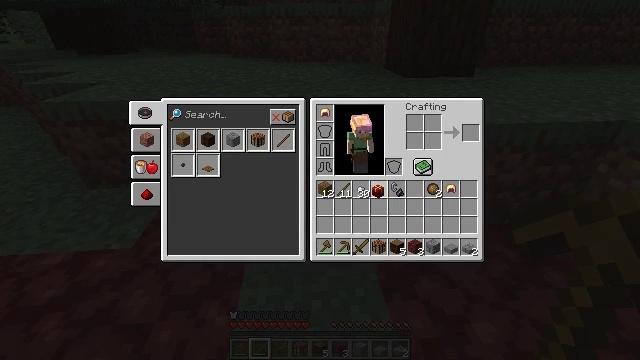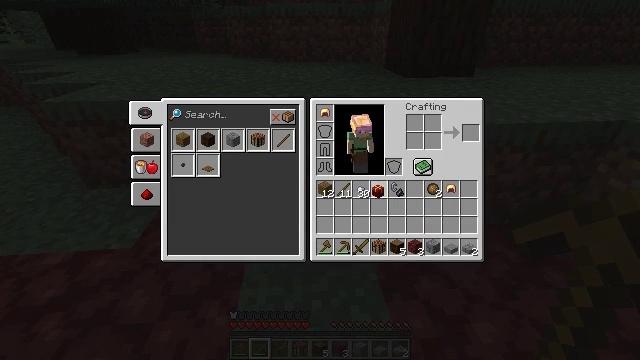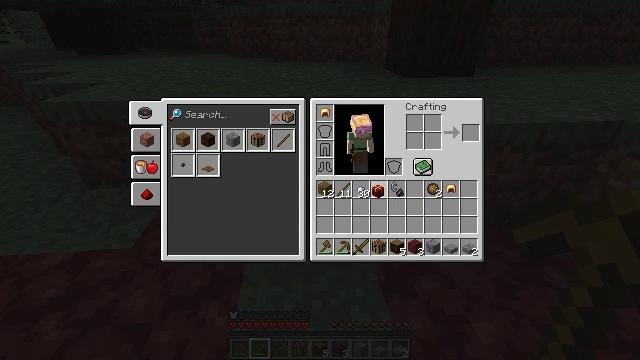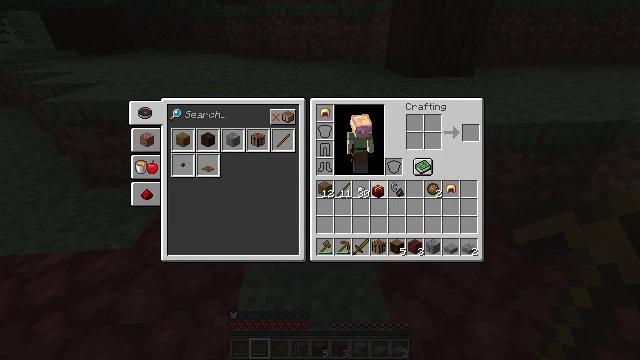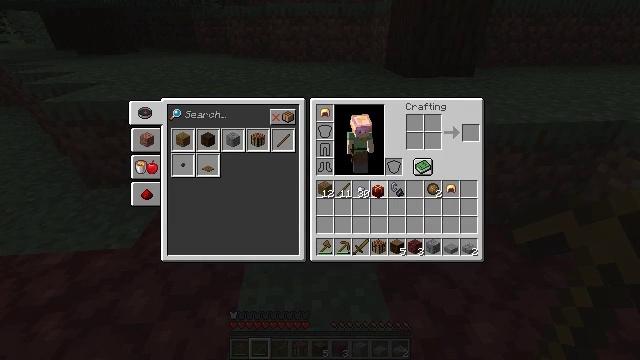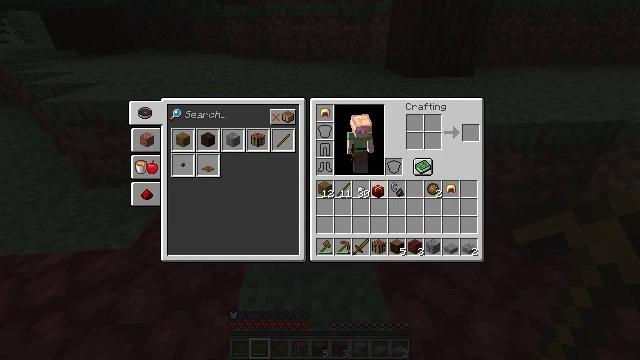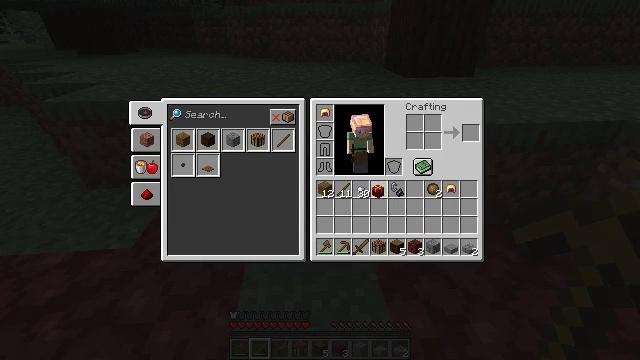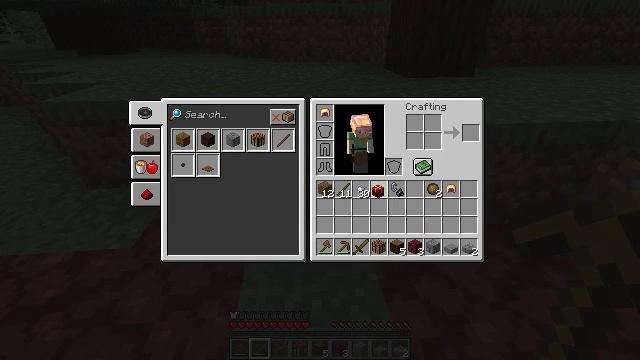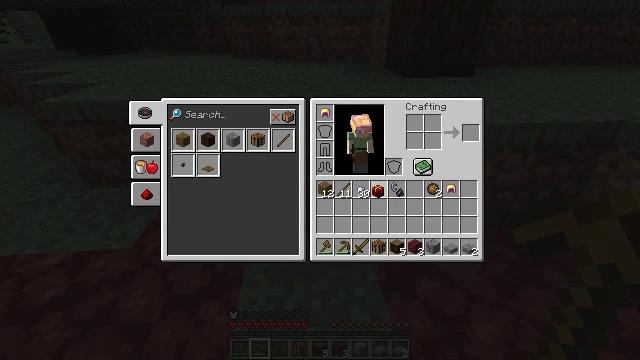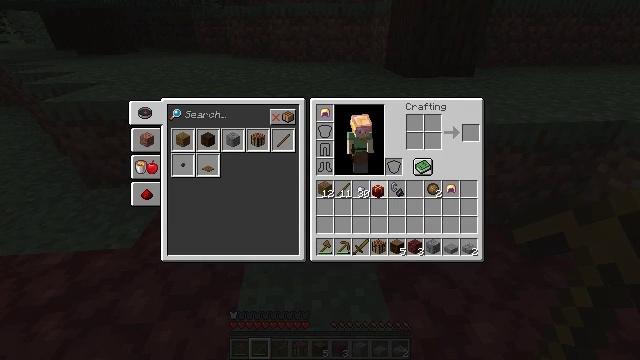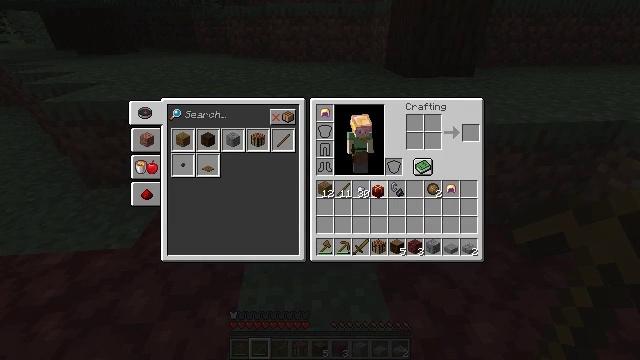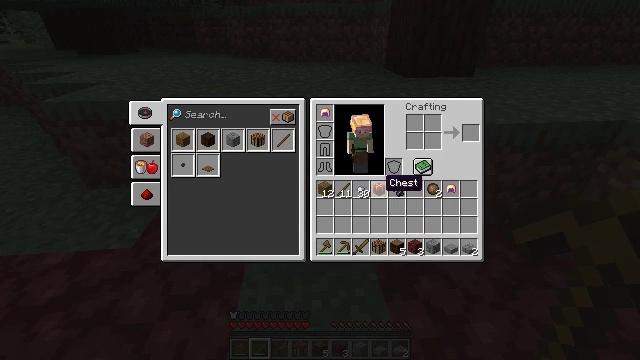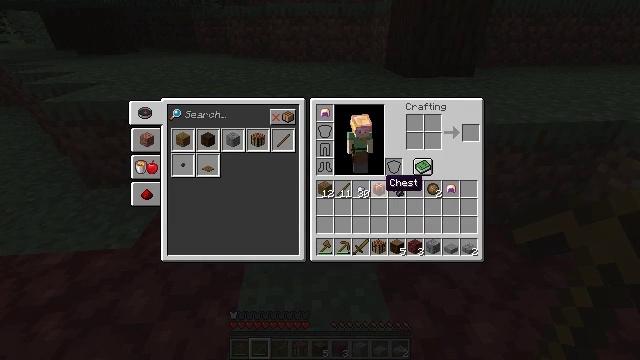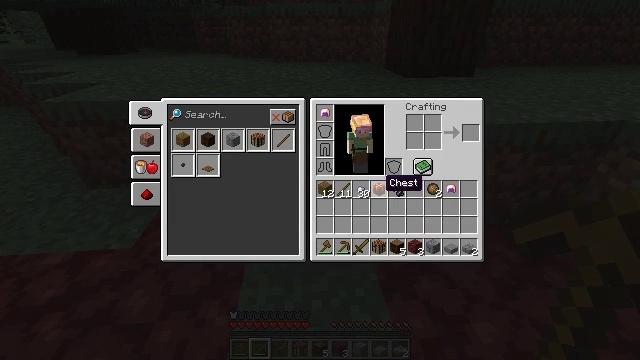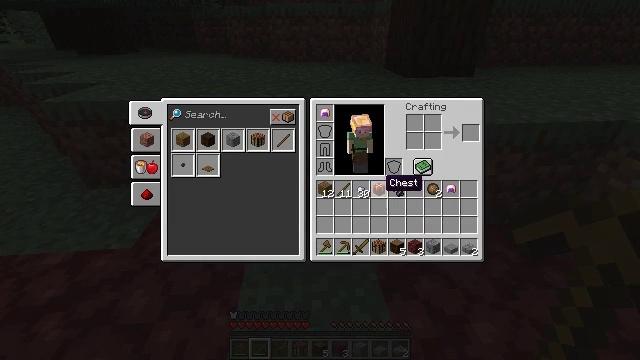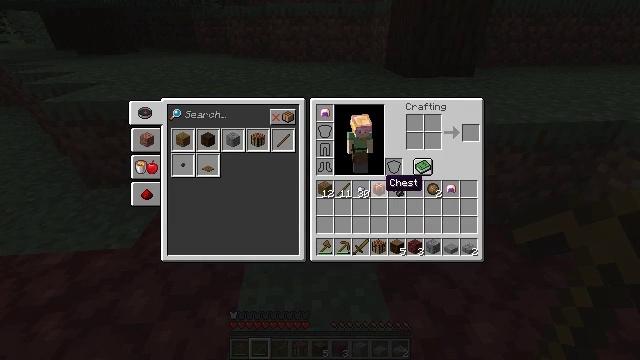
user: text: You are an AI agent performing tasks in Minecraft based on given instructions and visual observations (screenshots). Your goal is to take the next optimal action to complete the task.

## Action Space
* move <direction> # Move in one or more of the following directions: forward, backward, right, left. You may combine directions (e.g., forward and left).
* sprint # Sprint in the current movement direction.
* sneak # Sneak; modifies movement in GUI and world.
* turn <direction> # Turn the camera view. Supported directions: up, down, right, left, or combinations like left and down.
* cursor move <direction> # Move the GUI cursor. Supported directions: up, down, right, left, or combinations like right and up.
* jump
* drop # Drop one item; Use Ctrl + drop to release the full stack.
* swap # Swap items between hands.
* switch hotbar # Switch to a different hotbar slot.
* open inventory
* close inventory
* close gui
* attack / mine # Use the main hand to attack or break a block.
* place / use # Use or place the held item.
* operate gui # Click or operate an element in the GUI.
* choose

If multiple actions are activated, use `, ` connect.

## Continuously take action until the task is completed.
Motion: motion action
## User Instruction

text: Smash the stone slab to collect it.
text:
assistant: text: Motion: operate gui
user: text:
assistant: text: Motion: no_op
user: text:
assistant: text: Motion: no_op
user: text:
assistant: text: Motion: no_op
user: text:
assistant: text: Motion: no_op
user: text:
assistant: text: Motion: no_op
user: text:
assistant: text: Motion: no_op
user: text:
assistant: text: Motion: no_op
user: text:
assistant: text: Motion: operate gui
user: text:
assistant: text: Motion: operate gui
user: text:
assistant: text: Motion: no_op
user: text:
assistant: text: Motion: no_op
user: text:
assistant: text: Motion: no_op
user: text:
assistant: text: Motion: no_op
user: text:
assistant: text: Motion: no_op
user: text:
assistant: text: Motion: no_op
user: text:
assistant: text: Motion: no_op
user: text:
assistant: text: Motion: no_op
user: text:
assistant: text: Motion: no_op
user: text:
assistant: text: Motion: operate gui
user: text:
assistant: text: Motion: operate gui
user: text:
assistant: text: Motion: no_op
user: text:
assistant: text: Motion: no_op
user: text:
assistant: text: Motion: no_op
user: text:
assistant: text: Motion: no_op
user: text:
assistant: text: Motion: no_op
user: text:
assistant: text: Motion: no_op
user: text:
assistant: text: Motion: no_op
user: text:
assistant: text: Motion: no_op
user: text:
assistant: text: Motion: no_op